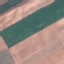
Land use / land cover class: AnnualCrop